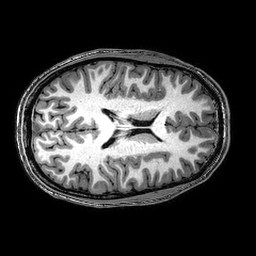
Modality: T1w
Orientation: axial
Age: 23
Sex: male
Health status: healthy
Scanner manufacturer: philips
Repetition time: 0.008374 s
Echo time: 0.00389 s